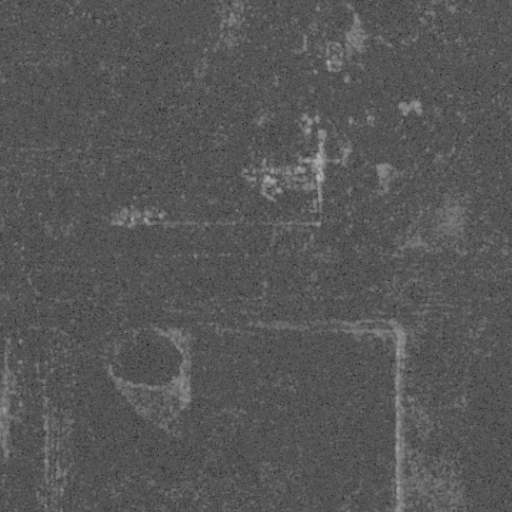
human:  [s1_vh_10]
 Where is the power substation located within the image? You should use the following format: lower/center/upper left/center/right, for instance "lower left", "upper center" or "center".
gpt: The power substation is located in the upper center of the image.
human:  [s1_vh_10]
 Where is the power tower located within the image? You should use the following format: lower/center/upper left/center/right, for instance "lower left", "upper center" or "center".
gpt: The power tower is located in the upper center of the image.
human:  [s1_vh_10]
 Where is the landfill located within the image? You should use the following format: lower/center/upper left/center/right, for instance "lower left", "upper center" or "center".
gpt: There is no landfill in the image.

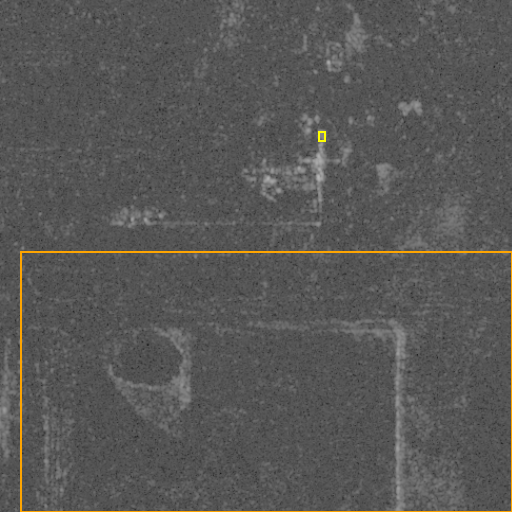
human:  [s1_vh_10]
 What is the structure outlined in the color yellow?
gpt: The structure outlined in yellow is a power substation.
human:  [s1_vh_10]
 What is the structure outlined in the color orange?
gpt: The structure outlined in orange is a quarry.
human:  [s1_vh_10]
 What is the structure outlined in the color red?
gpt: There is no red outline.